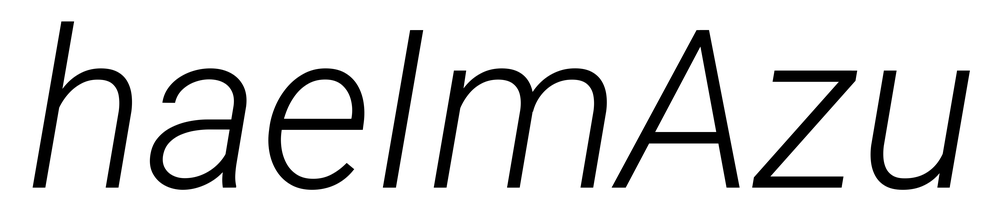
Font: Roboto-Italic_Light_Italic